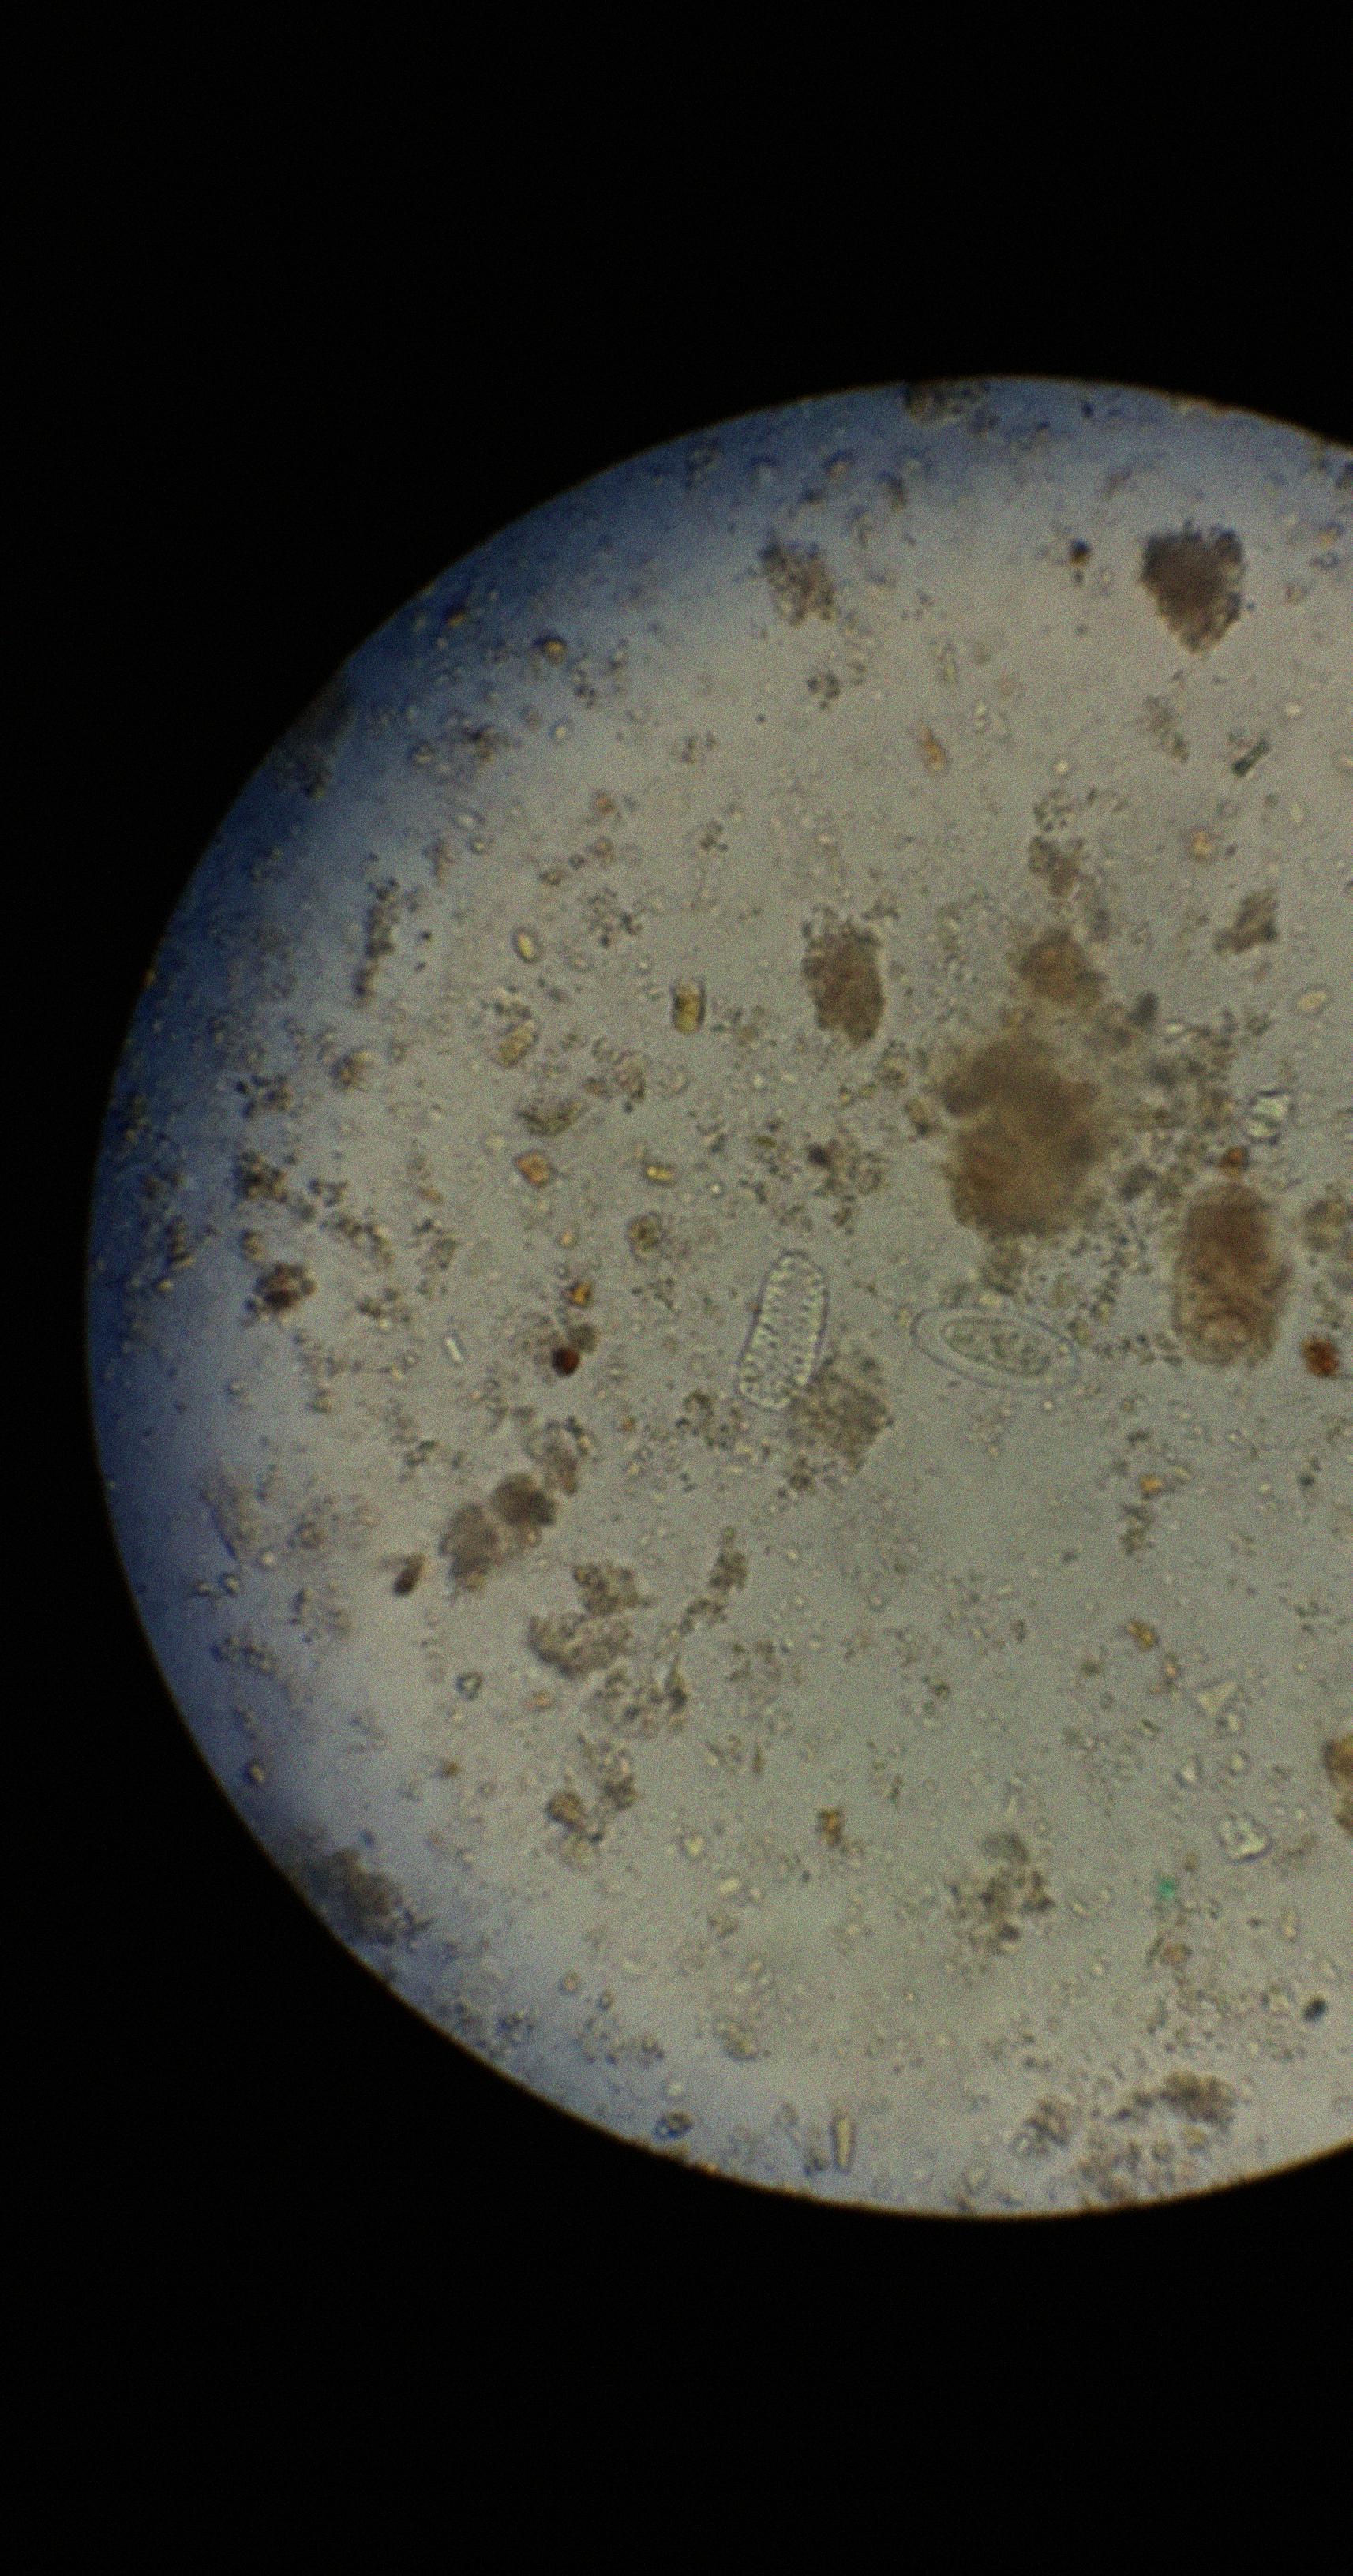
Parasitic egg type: Enterobius vermicularis